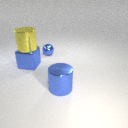
large blue metal cylinder in front of large blue metal cube